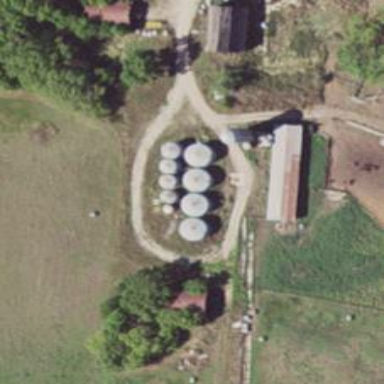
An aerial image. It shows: Silo.